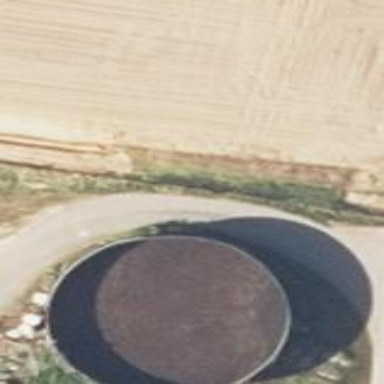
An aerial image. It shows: Storage tank that is man-made.